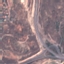
Land use / land cover: Highway